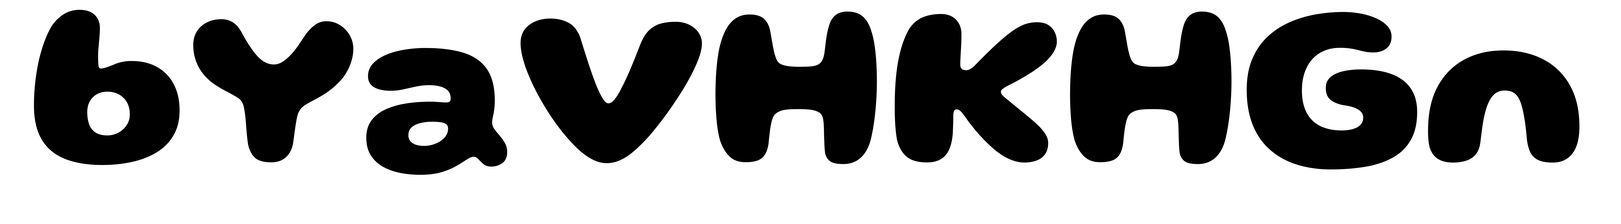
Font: Gluten_Bold